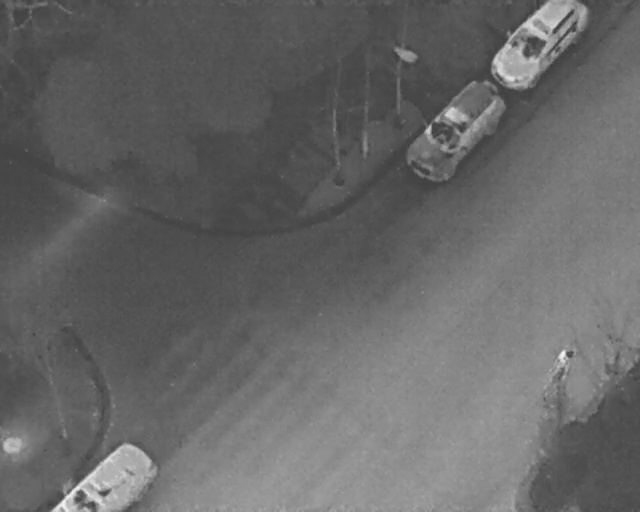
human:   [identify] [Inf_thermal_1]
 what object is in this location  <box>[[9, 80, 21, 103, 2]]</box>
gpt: <ref>1 large car at the bottom left</ref>

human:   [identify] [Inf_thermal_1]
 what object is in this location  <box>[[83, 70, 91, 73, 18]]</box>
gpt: <ref>1 large person at the bottom right</ref>